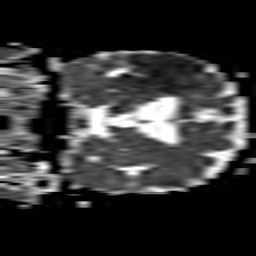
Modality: ADC
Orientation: coronal
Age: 58
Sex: male
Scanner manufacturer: philips
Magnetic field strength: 1.5 T
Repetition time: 4.6 s
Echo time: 0.07505 s